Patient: sex M, age 79
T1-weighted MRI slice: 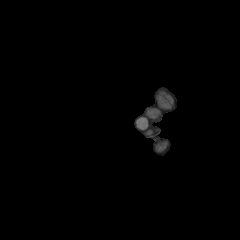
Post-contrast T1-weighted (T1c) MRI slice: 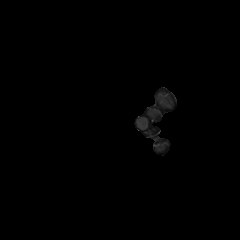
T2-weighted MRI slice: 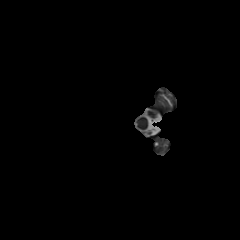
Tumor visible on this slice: no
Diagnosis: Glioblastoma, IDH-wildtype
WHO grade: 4